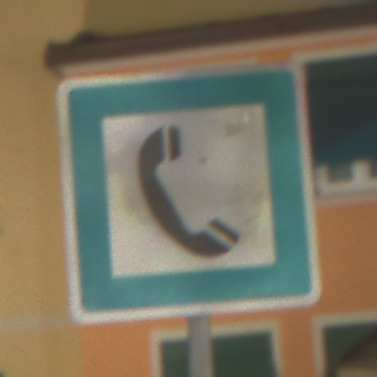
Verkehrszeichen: Fernsprecher
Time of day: Night
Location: Outdoor (Urban)
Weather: PartlyCloudy
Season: NotSpecified
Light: Artificial